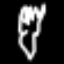
Label: fork